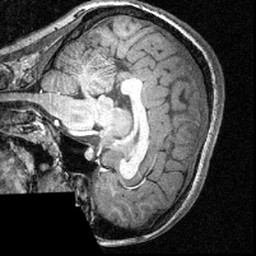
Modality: T1w
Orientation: sagittal
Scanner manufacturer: siemens
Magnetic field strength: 3 T
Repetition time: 1.57 s
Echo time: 0.00304 s